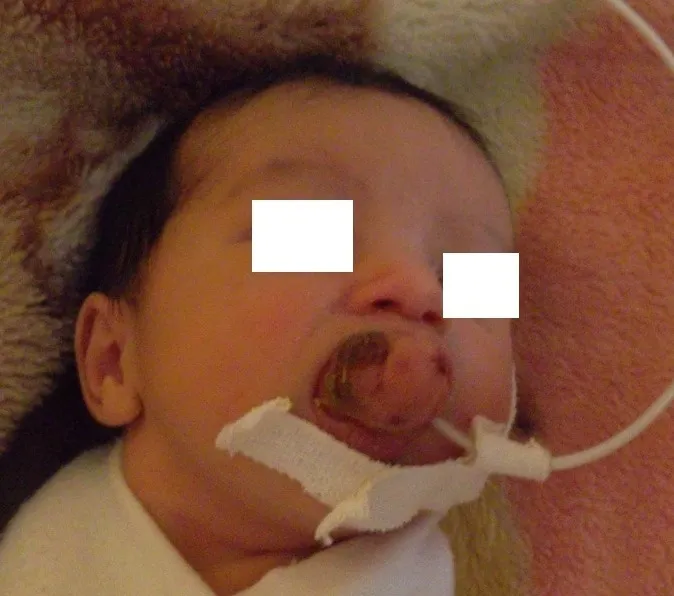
The preoperative appearance of the tumour showing It arising from the anterior maxillary alveolus (note the gastric tube for feeding).
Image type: medical_photograph (skin_photograph)